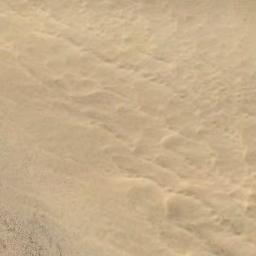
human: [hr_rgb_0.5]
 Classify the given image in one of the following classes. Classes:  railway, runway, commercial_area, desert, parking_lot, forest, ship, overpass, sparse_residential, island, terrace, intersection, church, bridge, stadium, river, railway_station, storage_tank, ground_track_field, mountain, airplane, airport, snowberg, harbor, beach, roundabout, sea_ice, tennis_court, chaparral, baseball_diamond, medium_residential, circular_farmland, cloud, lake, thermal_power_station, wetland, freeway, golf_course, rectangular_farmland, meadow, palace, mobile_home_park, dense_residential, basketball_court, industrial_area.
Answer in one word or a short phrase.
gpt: desert